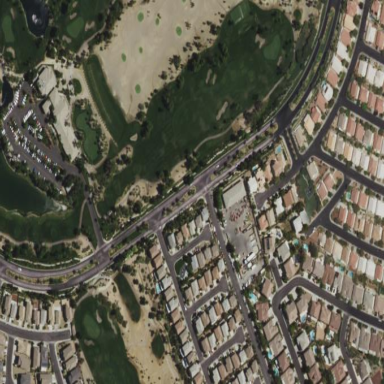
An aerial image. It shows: Area of rough grass used for golf.